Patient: sex M, age 47
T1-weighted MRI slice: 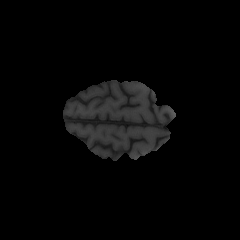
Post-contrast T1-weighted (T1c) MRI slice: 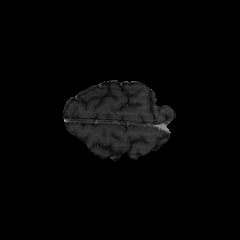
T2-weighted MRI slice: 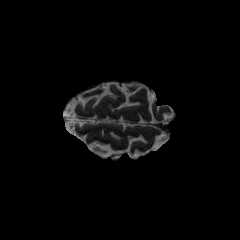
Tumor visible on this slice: no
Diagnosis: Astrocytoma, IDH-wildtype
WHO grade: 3